Question: I have create a simple barchart with 'D3.js' with the following code
'''
<!DOCTYPE html>
<html>
<head>
<title>Bar Transition Example</title>
<script type="text/javascript" src="http://d3js.org/d3.v3.min.js"></script>
</head>
<body>
<script type="text/javascript">
var margin = {top: 20, right: 20, bottom: 30, left: 60},
width = 300 - margin.left - margin.right,
height = 400 - margin.top - margin.bottom;
var x = d3.scale.ordinal()
.rangeRoundBands([0, width], .1);
var y = d3.scale.linear()
.range([height, 0]);
var xAxis = d3.svg.axis()
.scale(x)
.orient("bottom");
var yAxis = d3.svg.axis()
.scale(y)
.orient("left")
.ticks(5);
data = [{"label":"apples","value":6000},{"label":"pears","value":5000},{"label":"bananas","value":4000}]
function bars(data)
{
x.domain(data.map(function(d) { return d.label; }));
y.domain([0, d3.max(data, function(d) { return d.value; })]);
d3.select("svg").append('g')
.attr("class", "x axis")
.attr("transform", "translate(0," + height + ")")
.call(xAxis);
d3.select("svg").append('g')
.attr("class", "y axis")
.call(yAxis)
.append("text")
.attr("transform", "rotate(-90)")
.attr("y", 6)
.attr("dy", ".90em")
.style("text-anchor", "end");
bars = d3.select("svg").selectAll(".bar")
.data(data)
//enter
bars.enter().append("rect")
.attr("class", "bar")
.attr("x", function(d) { return x(d.label); })
.attr("width", x.rangeBand())
.attr("y", function(d) { return y(d.value); })
.attr("height", function(d) { return height - y(d.value); });
}
function init()
{
//setup the svg
var svg = d3.select("body").append("svg")
.attr("width", width + margin.left + margin.right)
.attr("height", height + margin.top + margin.bottom)
.append("g")
.attr("transform", "translate(" + margin.left + "," + margin.top + ")");
bars(data)
}
init();
</script>
</body>
</html>
'''
Yet my Y axis doesn't visualise as I would expect. Indeed,
the Y axis is created

I tried tweaking all the parameters (including the margin variables
'''
var margin = {top: 20, right: 20, bottom: 30, left: 60},
width = 300 - margin.left - margin.right,
height = 400 - margin.top - margin.bottom;
'''
but with no effect.
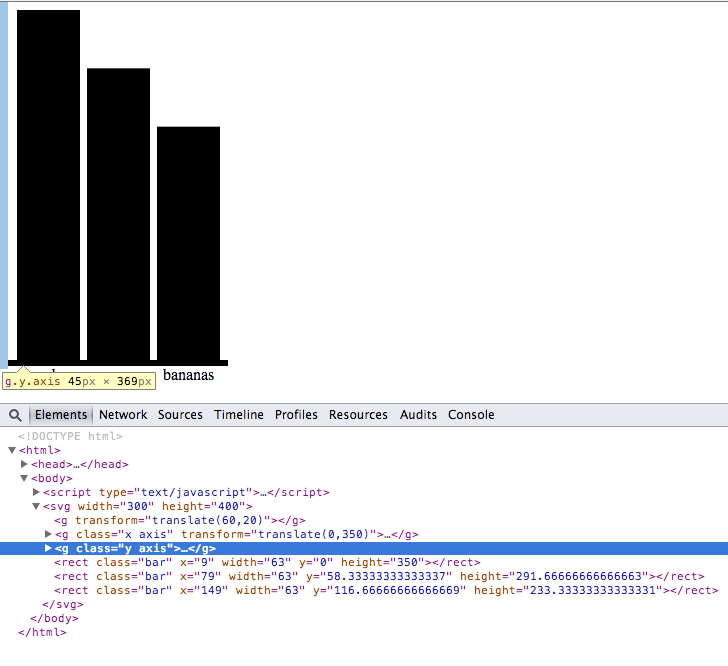
Answer: You need to translate the group that will contain the axis:
'''
d3.select("svg").append('g')
.attr('transform', 'translate(' + [margin.left, margin.top] + ')')
.attr("class", "y axis")
.call(yAxis);
'''
The axis is being drawn outside the SVG element. You may want to translate the other group as well. Regards,